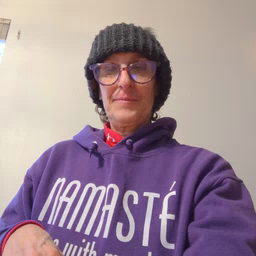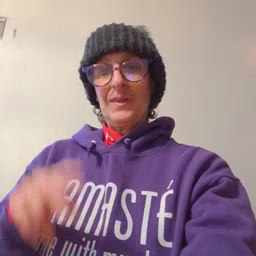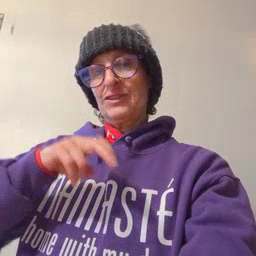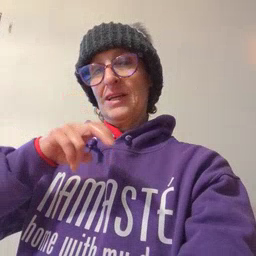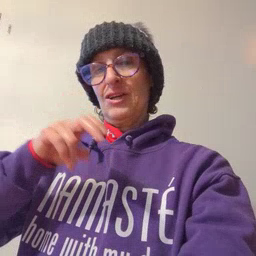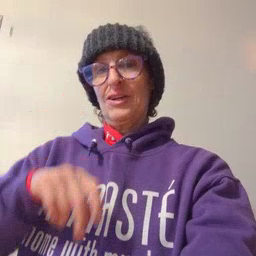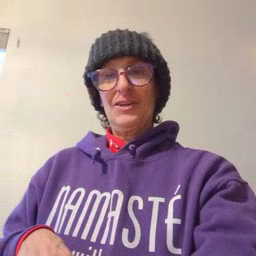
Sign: chair